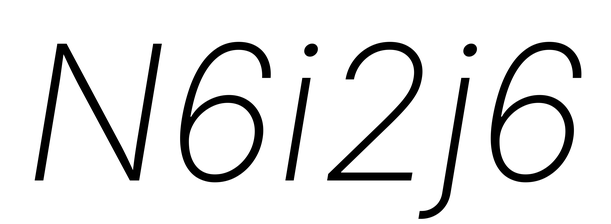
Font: Inter-Italic_ExtraLight_Italic